Field crop: maize
Growth stage: 1
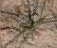
Species: salsola